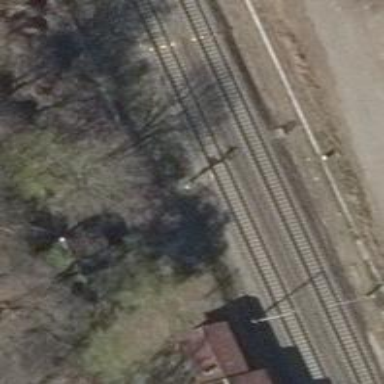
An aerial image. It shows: Railway signal.